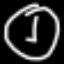
Label: clock